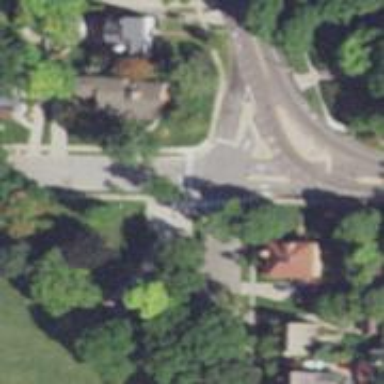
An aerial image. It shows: Road with stop sign.